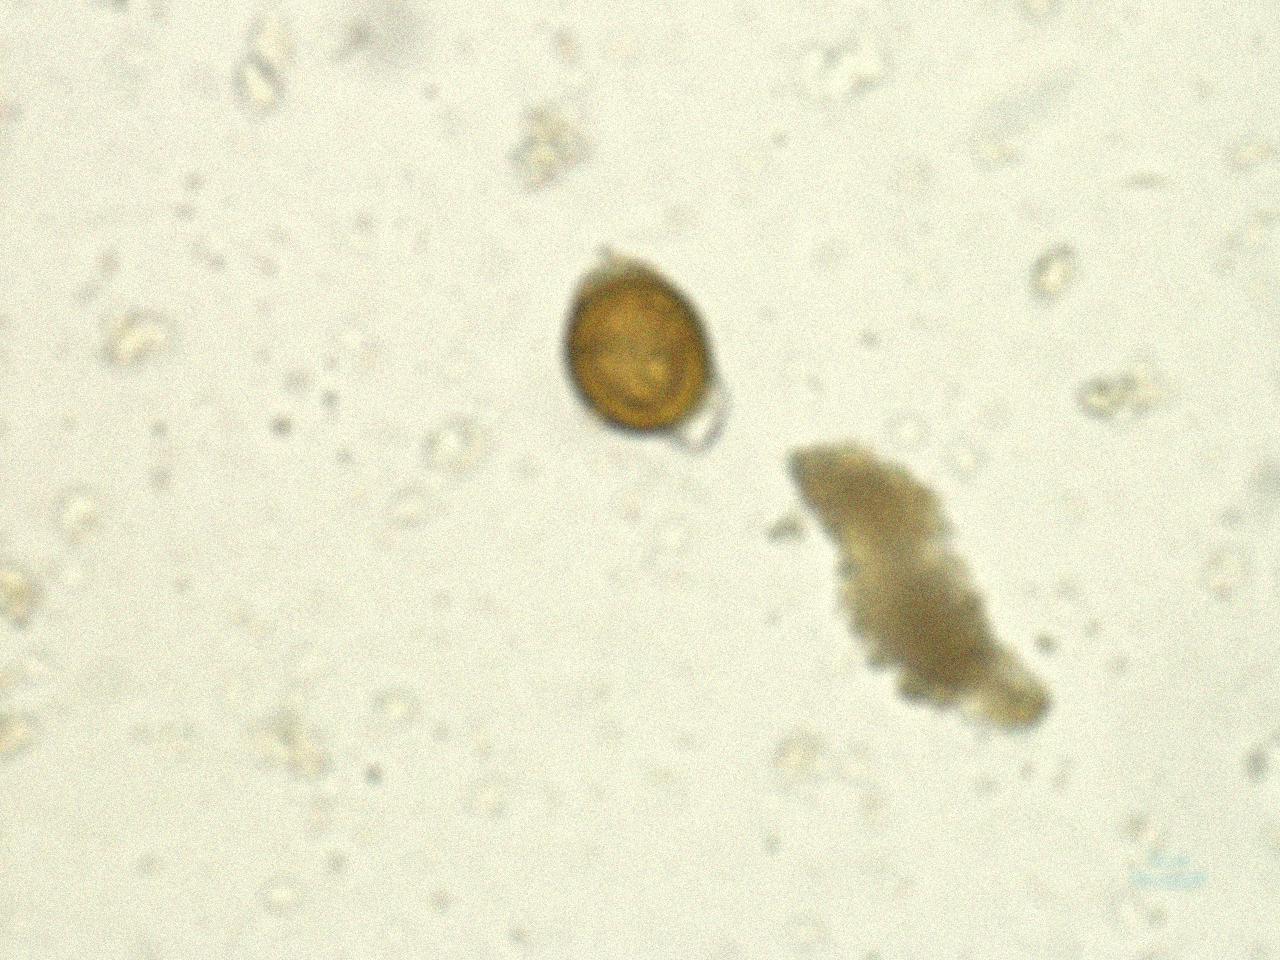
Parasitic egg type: Taenia spp. egg